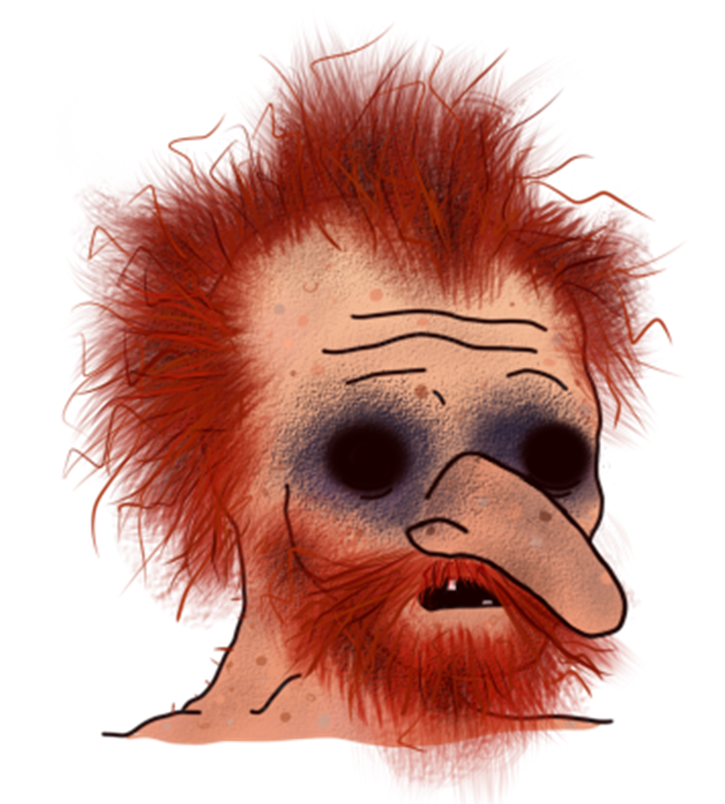
Label: 5_Withered_Wojak